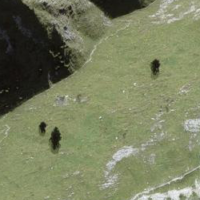
EUNIS habitat code: 26
Species observed at this site:
Campanula glomerata